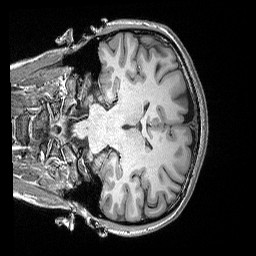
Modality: T1w
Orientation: coronal
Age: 20
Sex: female